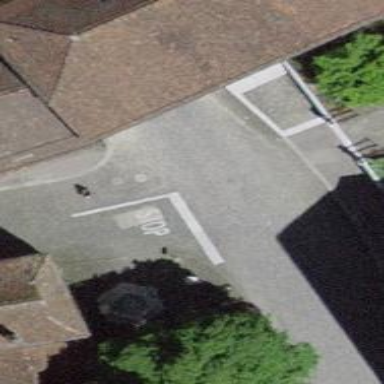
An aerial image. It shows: Pedestrian road with sett surface and sidewalks on both sides.